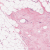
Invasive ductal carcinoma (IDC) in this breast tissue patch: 0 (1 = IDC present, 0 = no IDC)